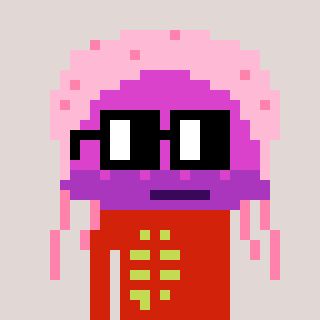
a pixel art character with square black glasses, a jellyfish-shaped head and a red-colored body on a warm background